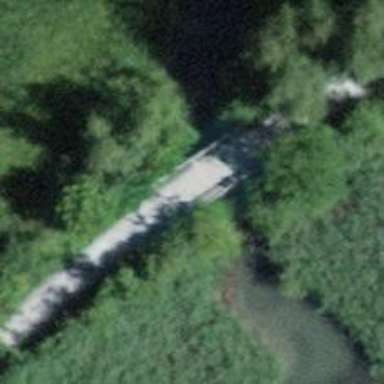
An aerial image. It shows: Footway on bridge.